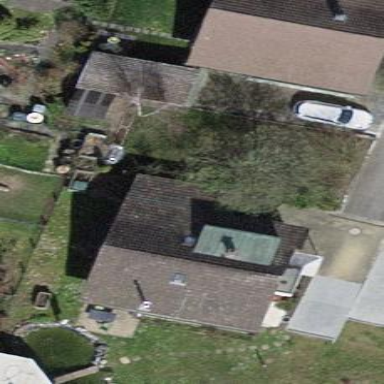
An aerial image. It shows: Building with tiled roof.